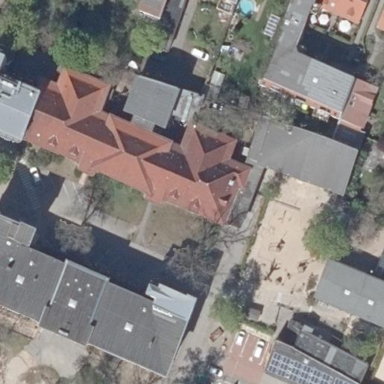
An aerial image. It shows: Hospital building.